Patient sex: M
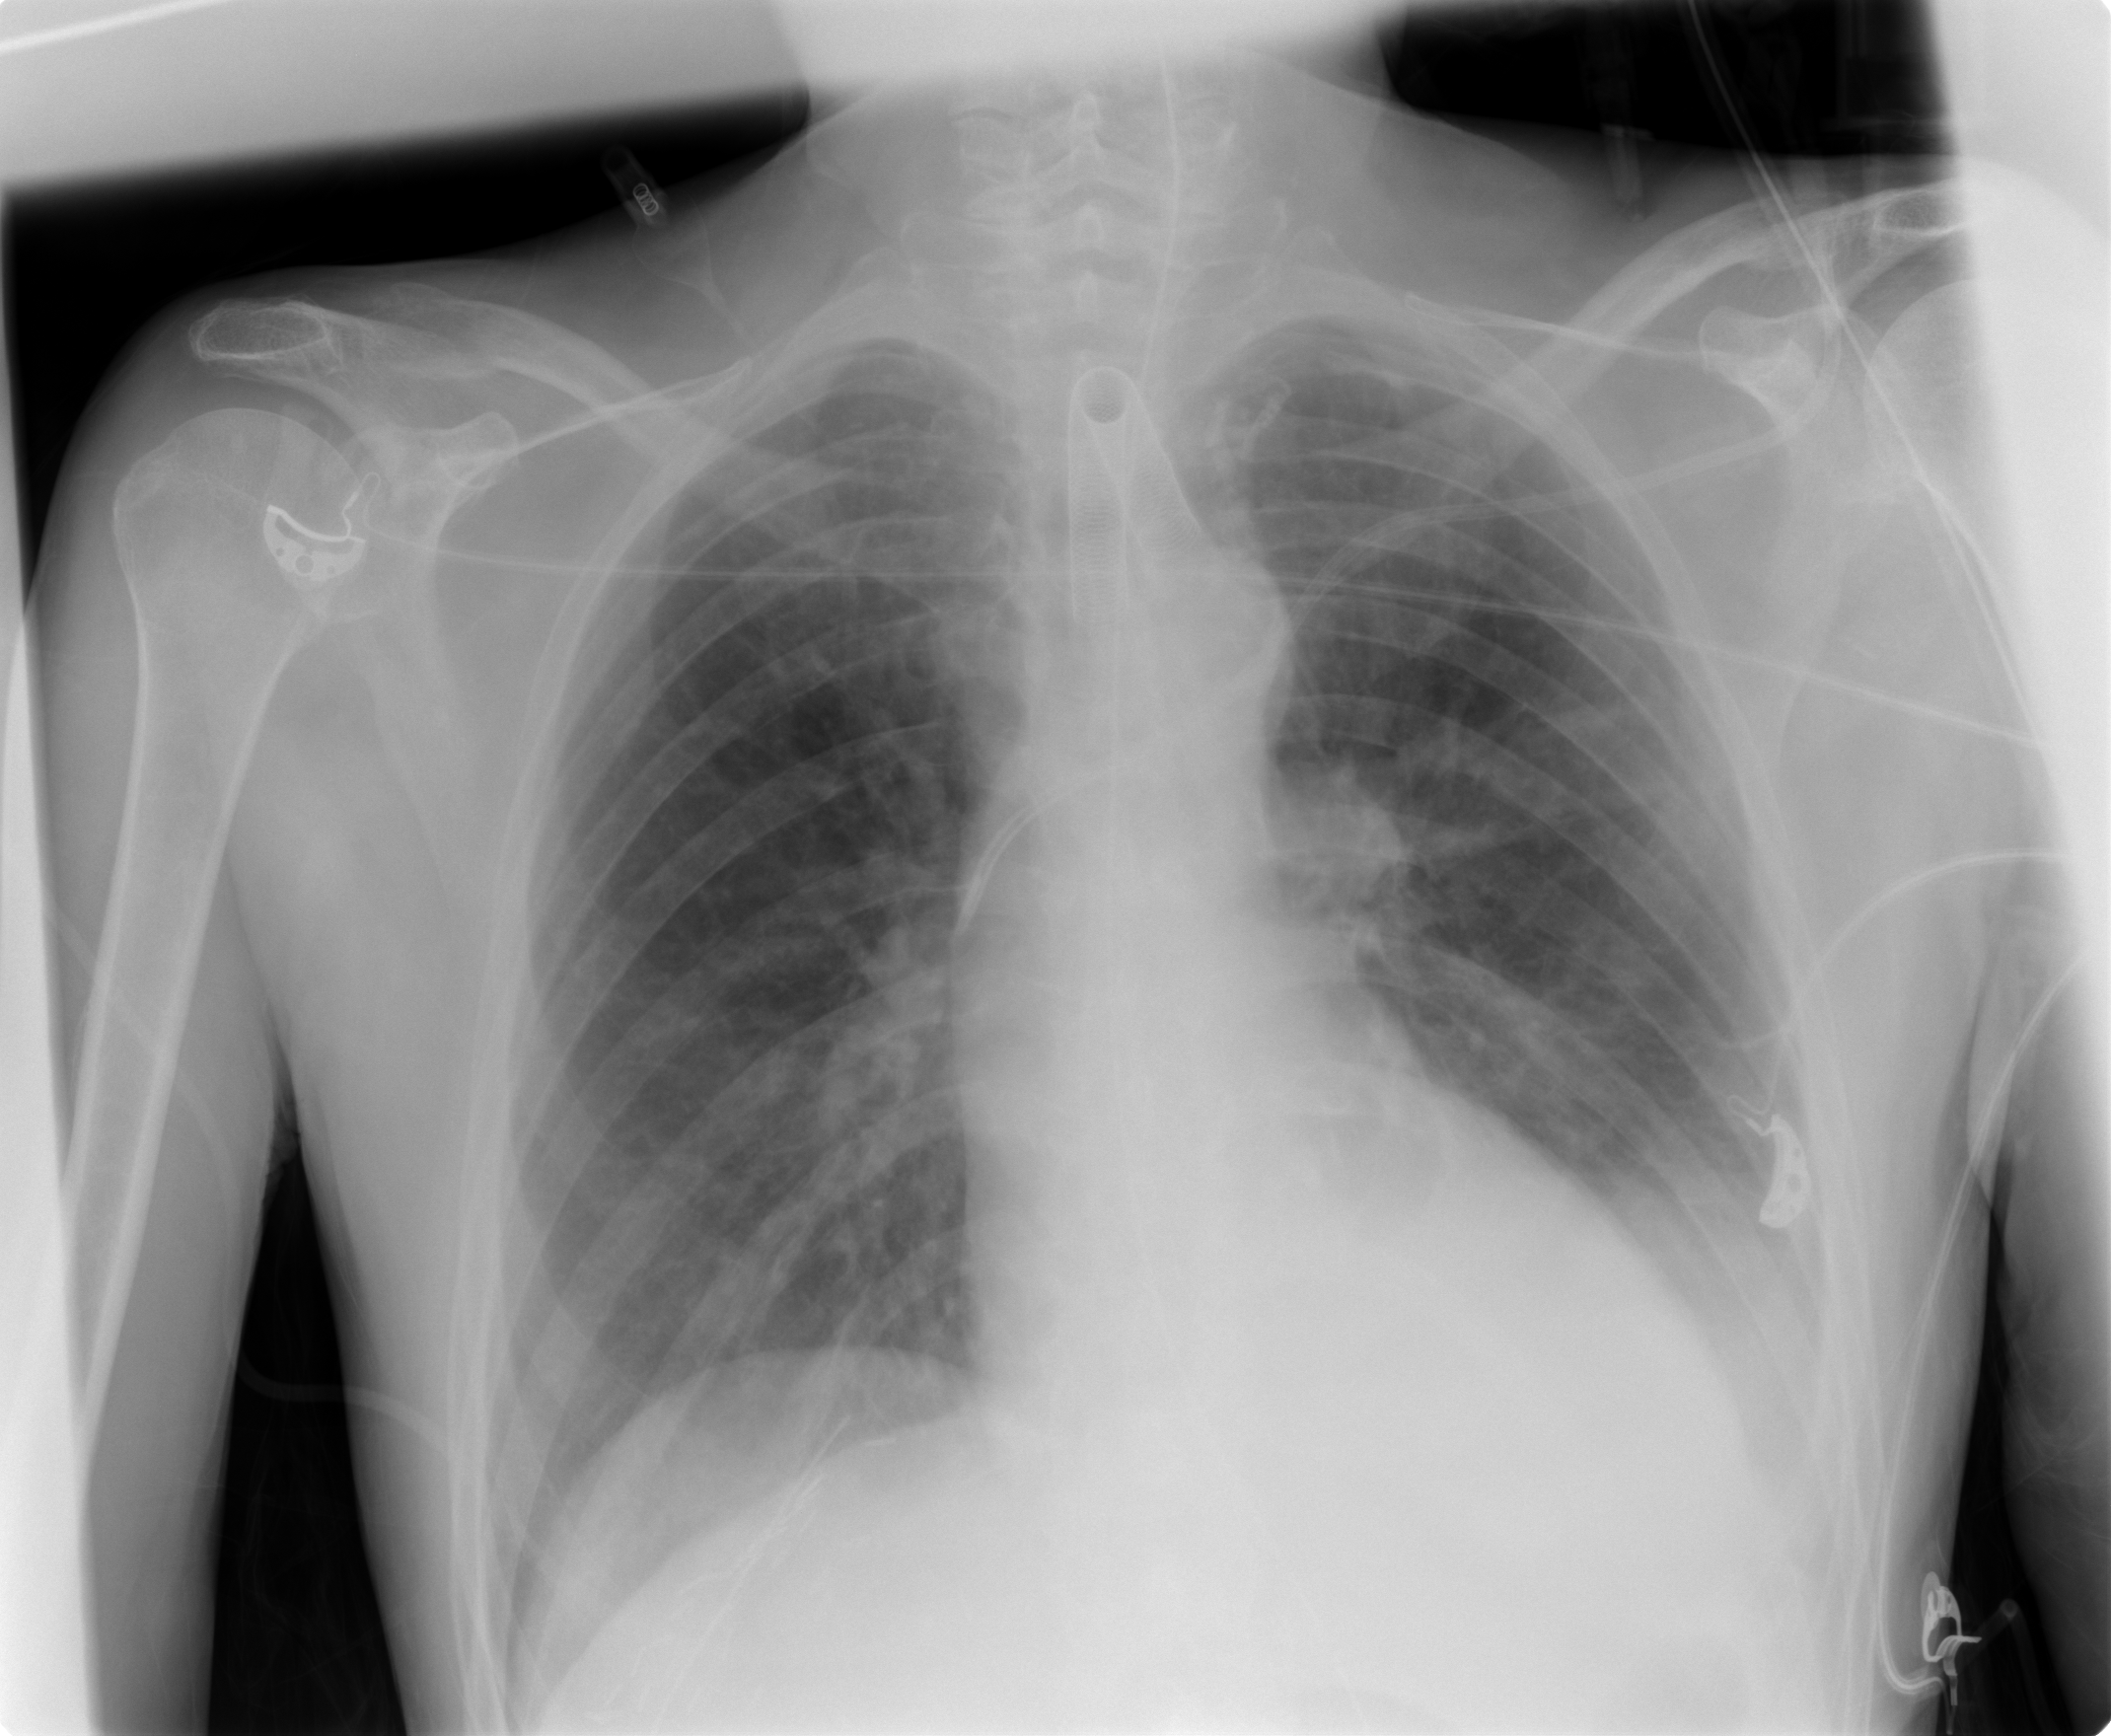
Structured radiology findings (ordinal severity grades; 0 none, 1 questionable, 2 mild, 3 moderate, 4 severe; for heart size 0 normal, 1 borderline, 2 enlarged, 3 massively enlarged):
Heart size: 1
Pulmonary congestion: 2
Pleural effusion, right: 0
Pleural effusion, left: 2
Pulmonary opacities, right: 0
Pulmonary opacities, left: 0
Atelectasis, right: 2
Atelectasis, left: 2